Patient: sex M, age 42
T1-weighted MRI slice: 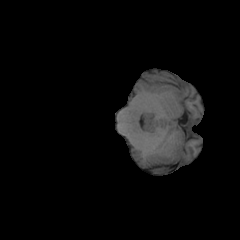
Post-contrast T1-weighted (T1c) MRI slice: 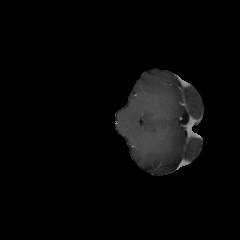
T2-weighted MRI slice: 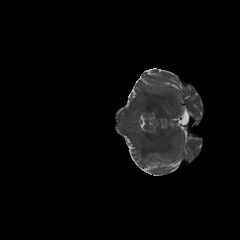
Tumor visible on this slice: no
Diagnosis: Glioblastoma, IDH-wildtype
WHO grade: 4